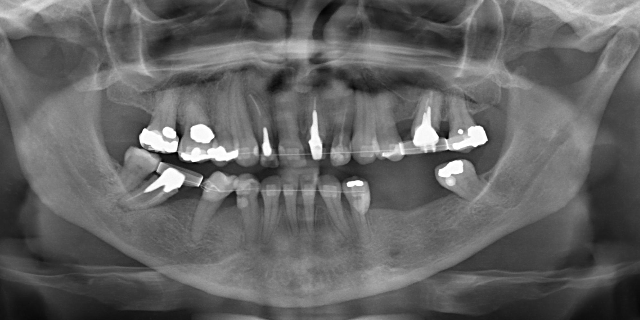
adult